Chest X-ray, AP view. Patient: 61 years old, sex F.
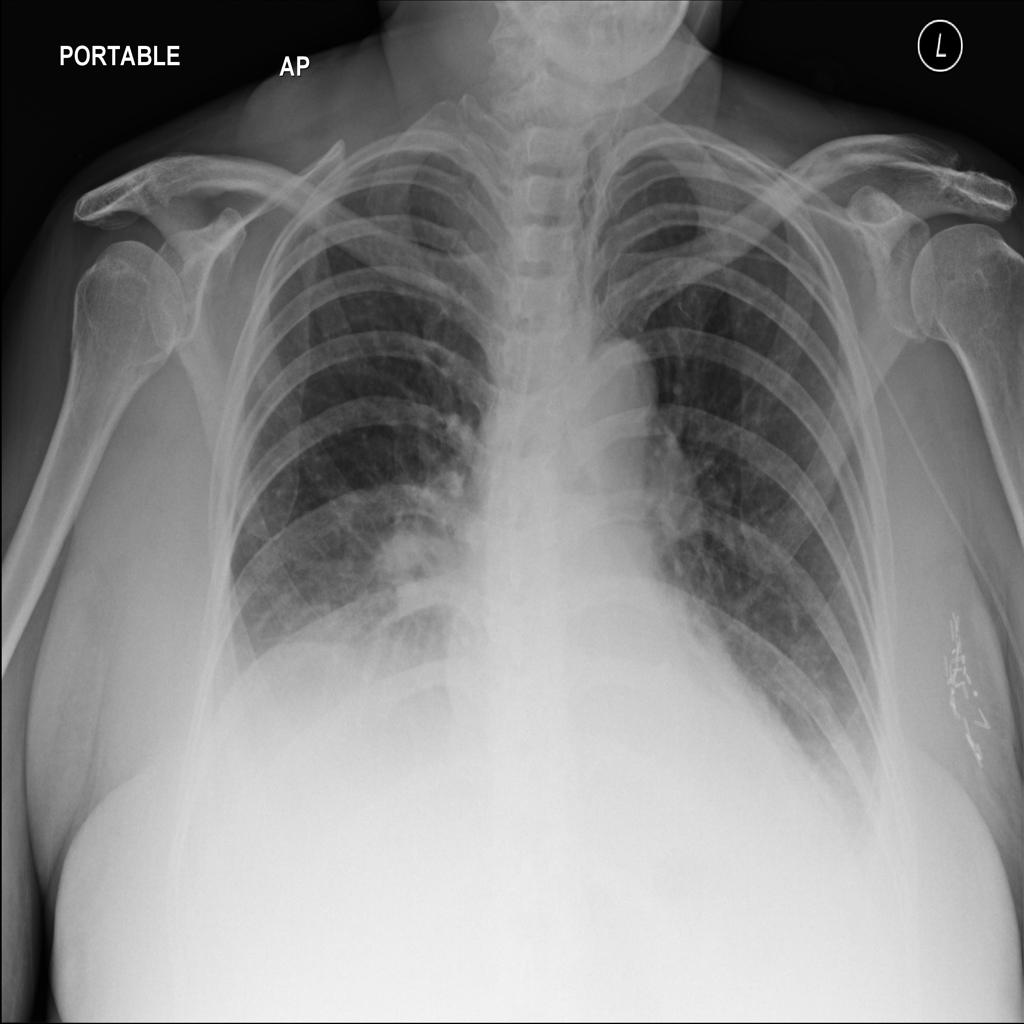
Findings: No Finding